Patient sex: M
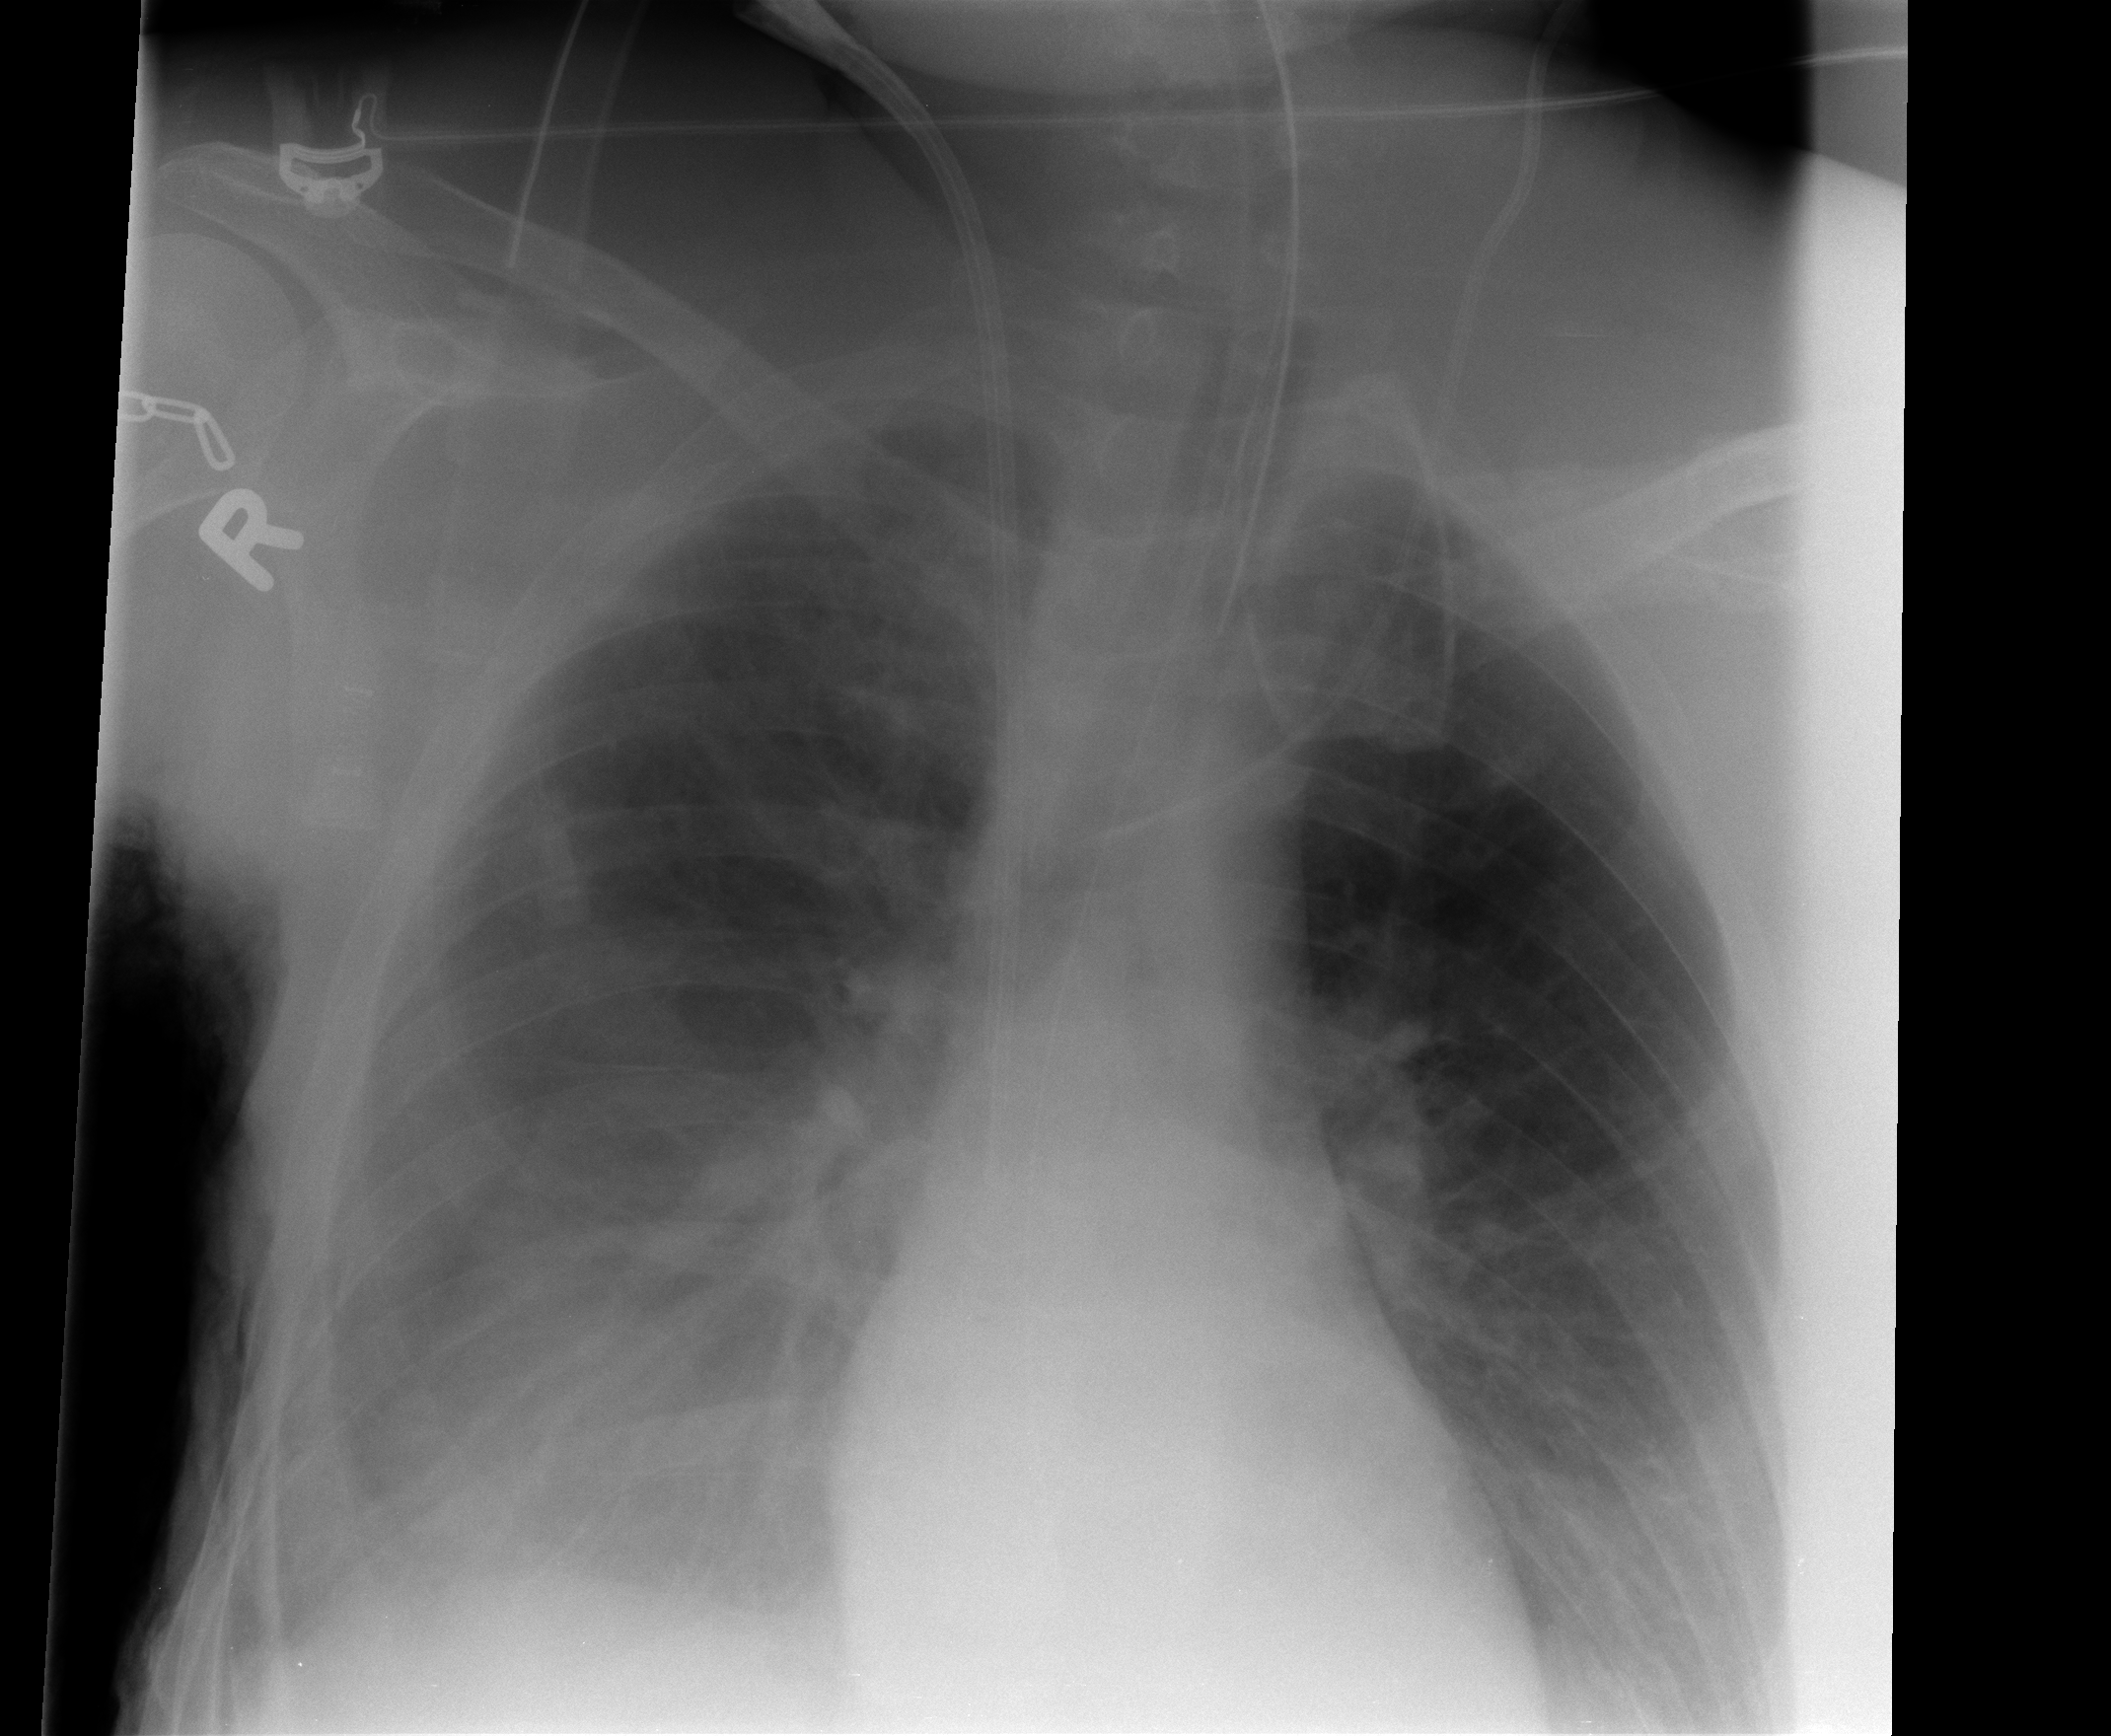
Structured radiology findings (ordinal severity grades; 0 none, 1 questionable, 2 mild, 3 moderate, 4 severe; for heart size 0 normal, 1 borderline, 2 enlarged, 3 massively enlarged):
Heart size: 0
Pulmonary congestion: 0
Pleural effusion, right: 3
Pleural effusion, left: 2
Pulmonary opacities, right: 1
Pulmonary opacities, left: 0
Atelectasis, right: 2
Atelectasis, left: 2